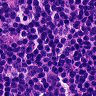
Metastatic tissue present: no